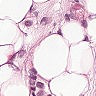
Metastatic tissue present: yes